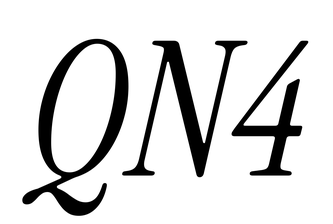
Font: InstrumentSerif-Italic